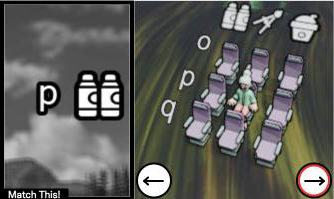
Task: seats
Answer: no